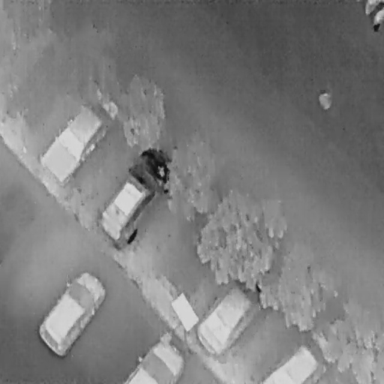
There are eight objects shown in the infrared image, including six Cars, and two Bicycles.